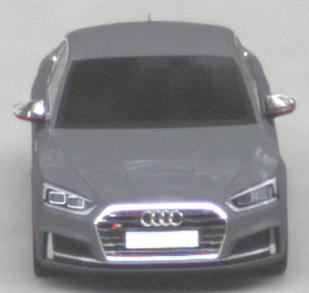
Make: Audi
Model: S5 Sportback
Detailed model: 8T Facelift
Model produced from: 2011
Model produced until: 2016
Doors: 5
Color: gray
Road condition: wet road
Daytime: morning or afternoon
Contrast: low contrast